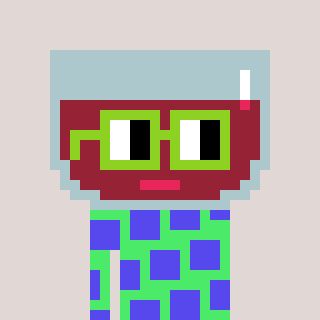
a pixel art character with square light green glasses, a wine-shaped head and a teal-colored body on a warm background